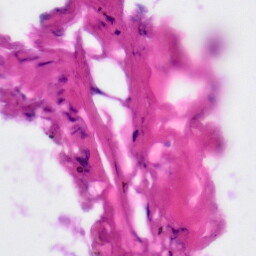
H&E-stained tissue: Tonsil